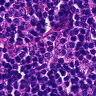
Metastatic tissue present: no